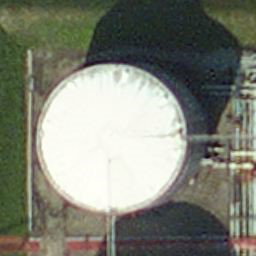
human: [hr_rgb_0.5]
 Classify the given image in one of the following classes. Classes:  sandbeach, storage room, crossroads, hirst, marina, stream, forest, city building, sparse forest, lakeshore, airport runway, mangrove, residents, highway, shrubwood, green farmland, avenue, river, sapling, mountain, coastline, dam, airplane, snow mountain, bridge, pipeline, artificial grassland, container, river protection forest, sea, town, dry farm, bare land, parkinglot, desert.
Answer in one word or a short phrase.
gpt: storage room